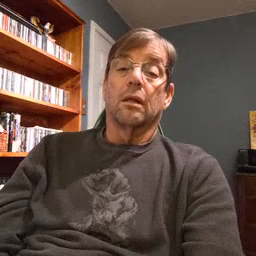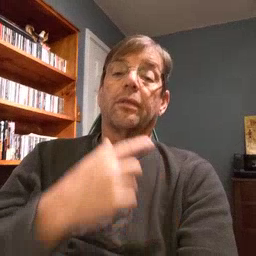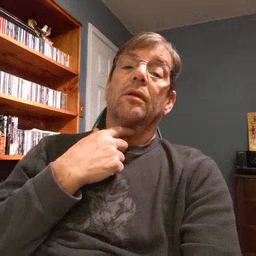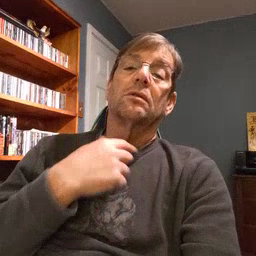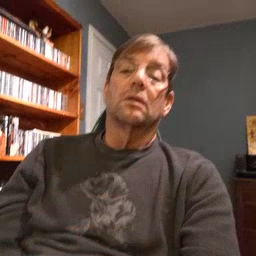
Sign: thirsty